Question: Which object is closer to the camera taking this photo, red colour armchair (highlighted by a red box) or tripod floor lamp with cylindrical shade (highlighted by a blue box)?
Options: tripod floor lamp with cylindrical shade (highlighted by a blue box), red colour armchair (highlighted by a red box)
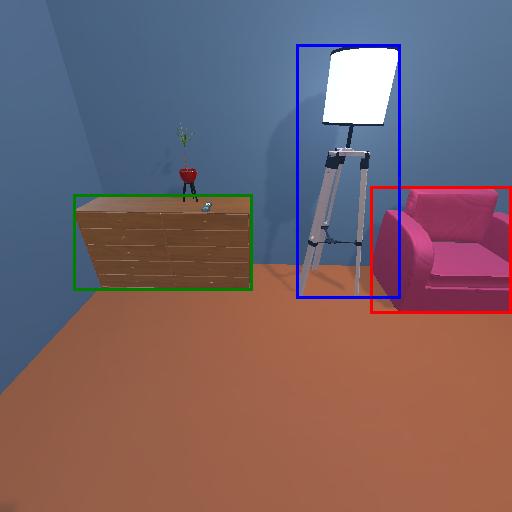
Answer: tripod floor lamp with cylindrical shade (highlighted by a blue box)